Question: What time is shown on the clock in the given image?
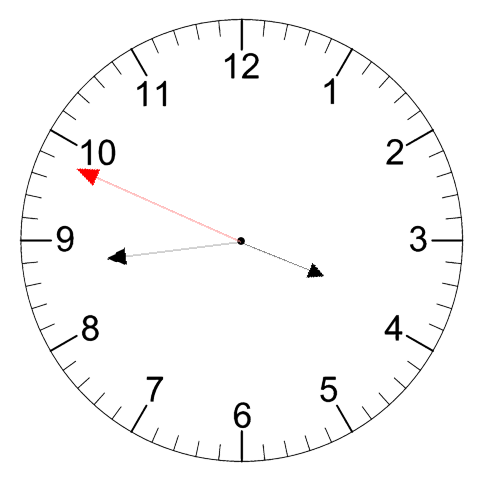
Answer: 03:43:49